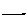
Label: line